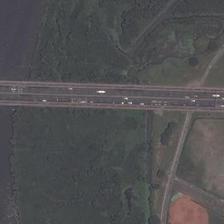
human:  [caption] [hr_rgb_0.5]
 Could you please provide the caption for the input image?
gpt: a long bridge with many cars and one side is a crossroad .

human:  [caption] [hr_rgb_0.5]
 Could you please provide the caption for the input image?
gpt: the bridge on the river connects the overpasses on both sides of the river, greatly improving the convenience of traffic .

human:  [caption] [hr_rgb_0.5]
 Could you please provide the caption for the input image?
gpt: a bridge is on a river with many green trees and two baseball fields on one ends .

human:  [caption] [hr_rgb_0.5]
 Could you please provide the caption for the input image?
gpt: a bridge is on a wide river with two basketball fields next to it .

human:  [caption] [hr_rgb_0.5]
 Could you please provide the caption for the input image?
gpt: a long bridge on a river with two baseball fields on one side .